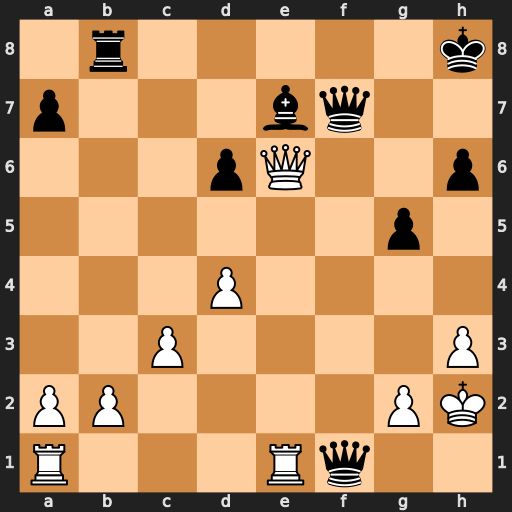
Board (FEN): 1r5k/p3bq2/3pQ2p/6p1/3P4/2P4P/PP4PK/R3Rq2
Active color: w
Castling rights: -
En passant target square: -
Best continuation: Qxh6+ Qh7 Qxh7+